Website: apple
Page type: payment
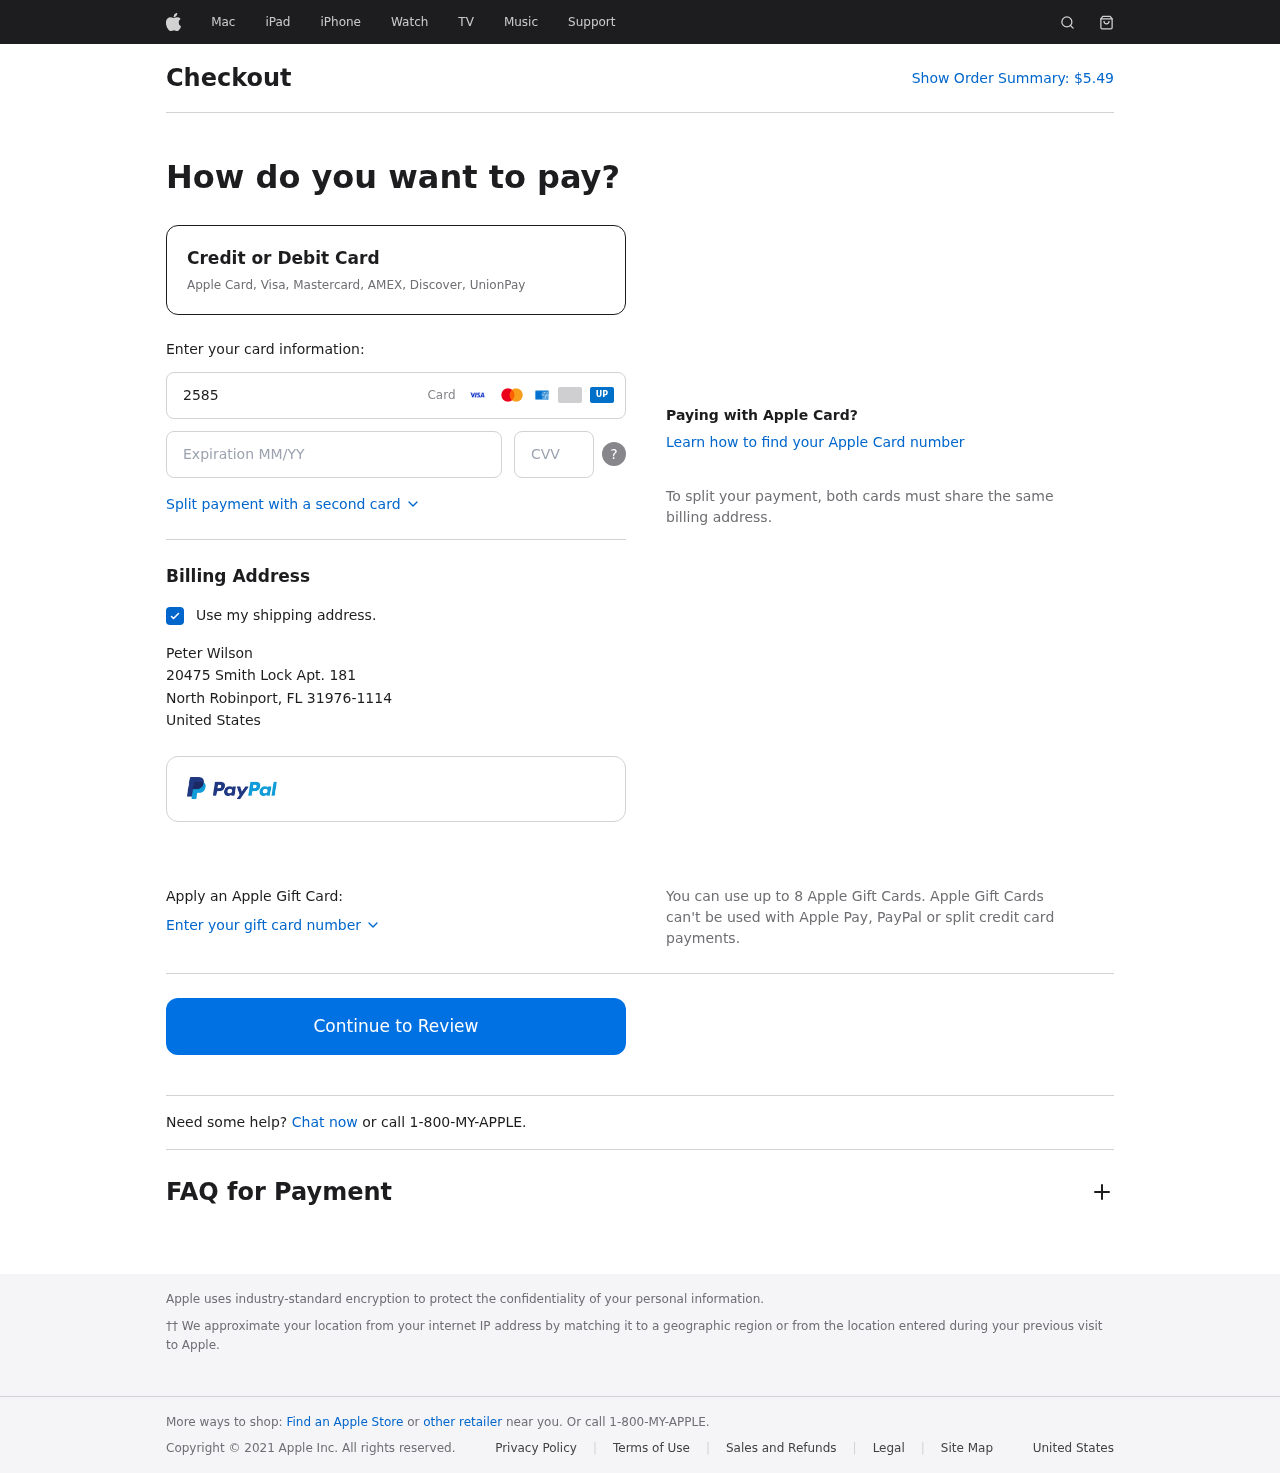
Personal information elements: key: PII_CARD_CVV
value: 867
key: PII_CARD_EXPIRY
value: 06/27
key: PII_CARD_NUMBER
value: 2585 1103 5778 6124
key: PII_CITY
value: North Robinport
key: PII_COUNTRY
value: United States
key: PII_FULLNAME
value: Peter Wilson
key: PII_POSTCODE_FULL
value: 31976-1114
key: PII_STATE_ABBR
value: FL
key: PII_STREET
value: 20475 Smith Lock Apt. 181
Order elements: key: ORDER_TOTAL
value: $5.49